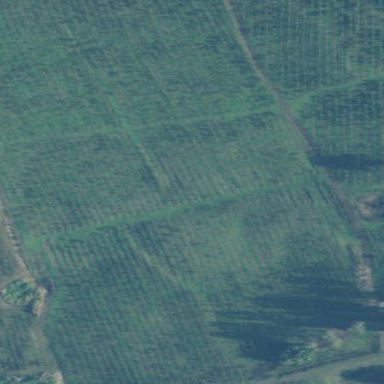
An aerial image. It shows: Orchard with papaya trees.